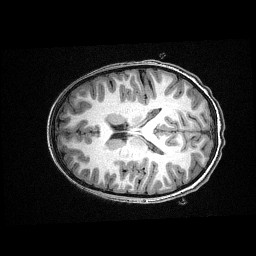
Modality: T1w
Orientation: axial
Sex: female
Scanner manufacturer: siemens
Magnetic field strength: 3 T
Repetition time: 2.3 s
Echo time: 0.00336 s